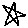
Label: star